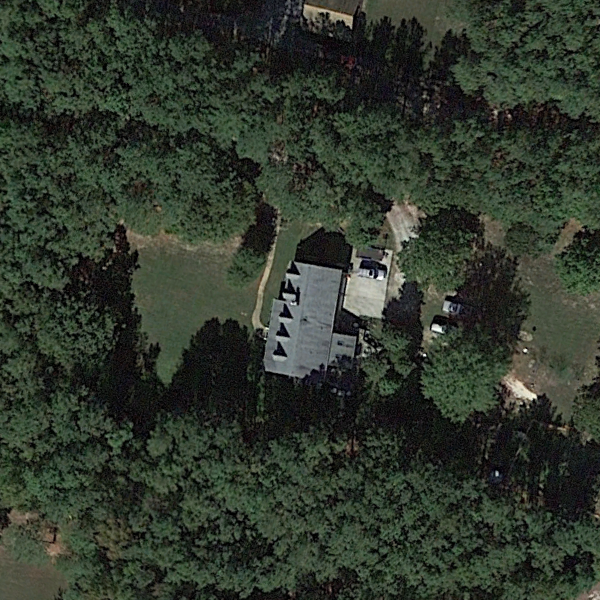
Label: SparseResidential